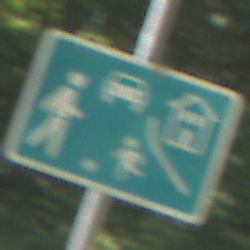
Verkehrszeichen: BeginnVerkehrsberuhigterBereich
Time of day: Midday
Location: Outdoor (RoadRail)
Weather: Clear
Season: NotSpecified
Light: Natural